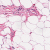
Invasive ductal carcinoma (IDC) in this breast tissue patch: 0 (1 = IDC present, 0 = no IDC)